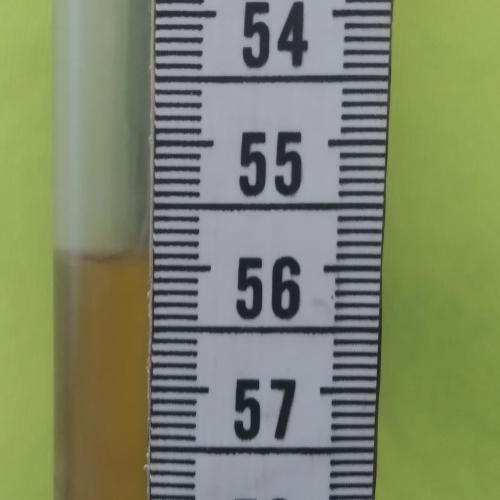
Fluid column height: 55.9 cm